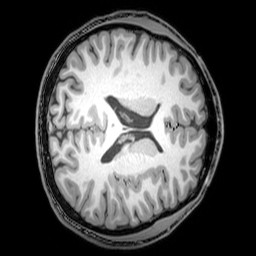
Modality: T1w
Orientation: axial
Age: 22
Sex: male
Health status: healthy
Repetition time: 0.081 s
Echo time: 0.037 s